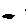
Label: fish